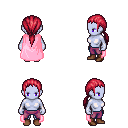
a pixel art fantasy rpg character, female body template, dark elf, purple skin, pink cape, magenta pants, ruby red ponytail hairstyle, brown shoes, four views (front, back, left, right), 2x2 character sprite sheet, small pixel art, hard edges, no anti-aliasing